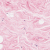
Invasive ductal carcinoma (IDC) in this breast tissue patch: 0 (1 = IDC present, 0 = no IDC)